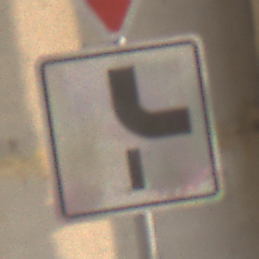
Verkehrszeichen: VerlaufVorfahrtsstrasse10
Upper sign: VorfahrtGewaehren
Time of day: SunriseSunset
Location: Roofed (Suburban)
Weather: Clear
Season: NotSpecified
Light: Natural